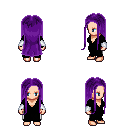
a pixel art fantasy rpg character, female body template, human, light skin, black robe, white pants, purple extra-long hairstyle, white cloth bracers, four views (front, back, left, right), 2x2 character sprite sheet, small pixel art, hard edges, no anti-aliasing